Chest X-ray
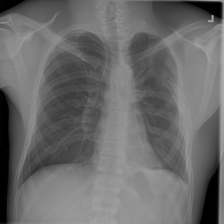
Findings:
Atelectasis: negative
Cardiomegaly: negative
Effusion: negative
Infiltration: negative
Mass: negative
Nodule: negative
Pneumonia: negative
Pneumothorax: negative
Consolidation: negative
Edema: negative
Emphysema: negative
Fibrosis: negative
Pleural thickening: negative
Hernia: negative